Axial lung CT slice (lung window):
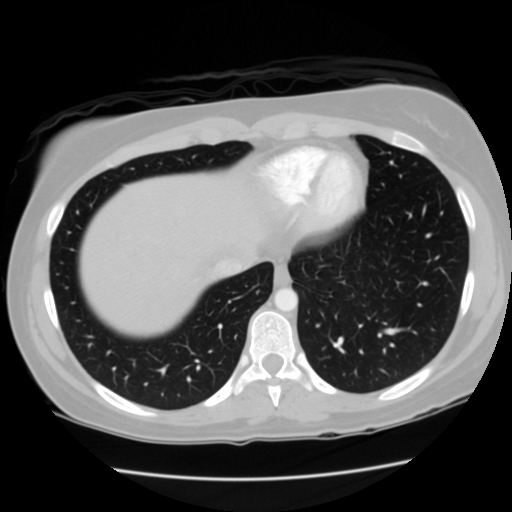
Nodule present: no